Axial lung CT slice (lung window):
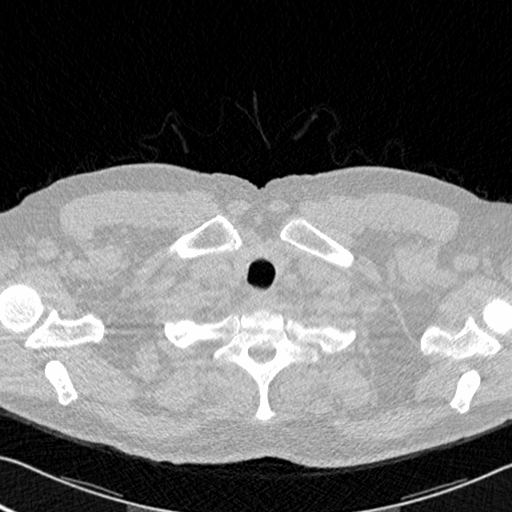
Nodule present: no